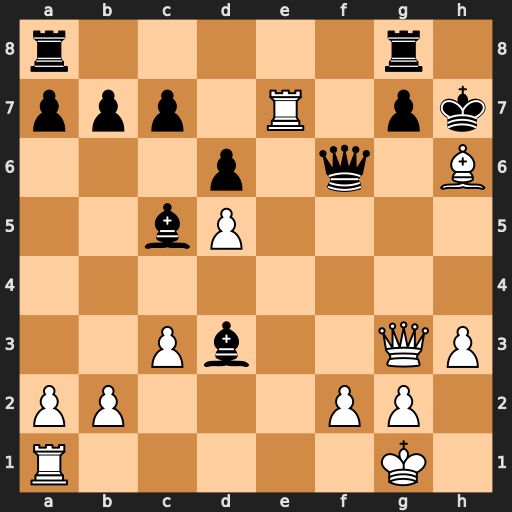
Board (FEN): r5r1/ppp1R1pk/3p1q1B/2bP4/8/2Pb2QP/PP3PP1/R5K1
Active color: w
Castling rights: -
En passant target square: -
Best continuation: Qxd3+ Kh8 Re6